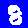
Digit: 8